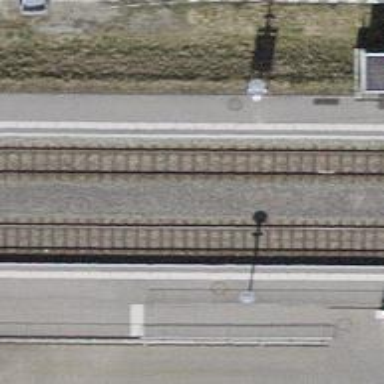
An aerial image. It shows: Single railway track with electrification through contact line.